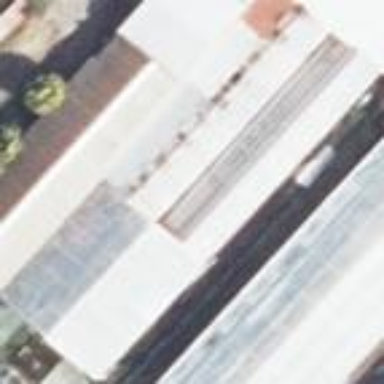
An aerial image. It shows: Greenhouse.